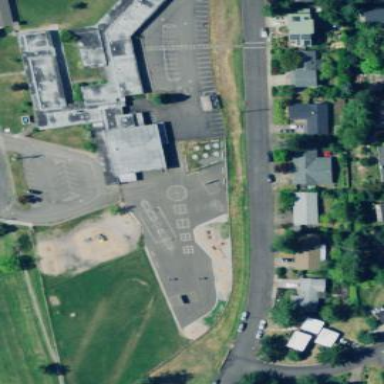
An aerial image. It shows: Schoolyard designated as leisure land.